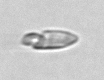
Label: Katodinium_or_Torodinium